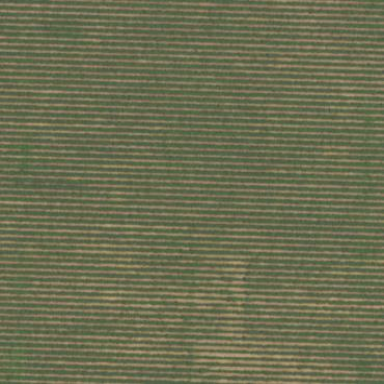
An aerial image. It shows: Vineyard.